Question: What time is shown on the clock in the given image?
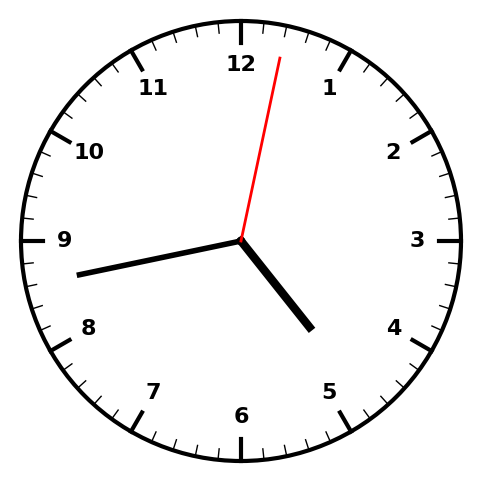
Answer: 04:43:02